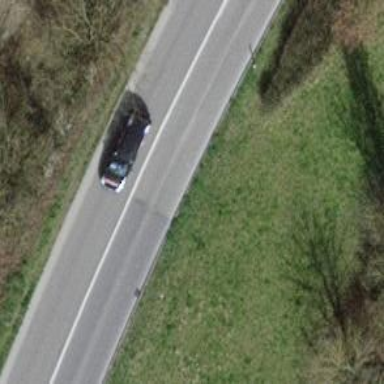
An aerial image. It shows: Secondary road with asphalt surface.